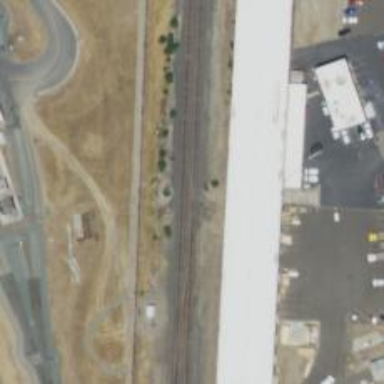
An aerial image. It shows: Railway track.